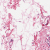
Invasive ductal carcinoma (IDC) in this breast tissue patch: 0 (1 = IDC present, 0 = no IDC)